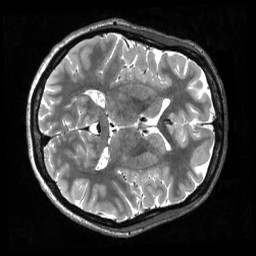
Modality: T2w
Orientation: axial
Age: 23
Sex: female
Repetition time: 3.2 s
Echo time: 0.563 s